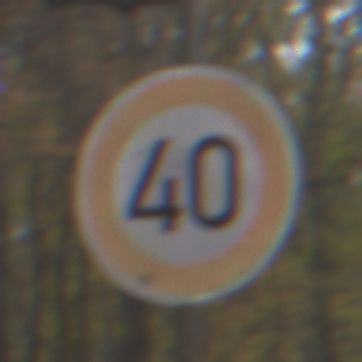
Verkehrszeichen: Geschwindigkeit40
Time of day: MorningAfternoon
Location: Outdoor (Nature)
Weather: Overcast
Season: Autumn
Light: Natural